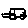
Label: car